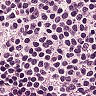
Metastatic tissue present: no